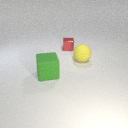
large yellow rubber sphere behind large green rubber cube